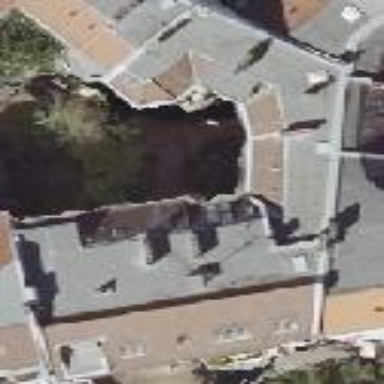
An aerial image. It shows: Building consisting of apartments with double saltbox roof shape.